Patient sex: M
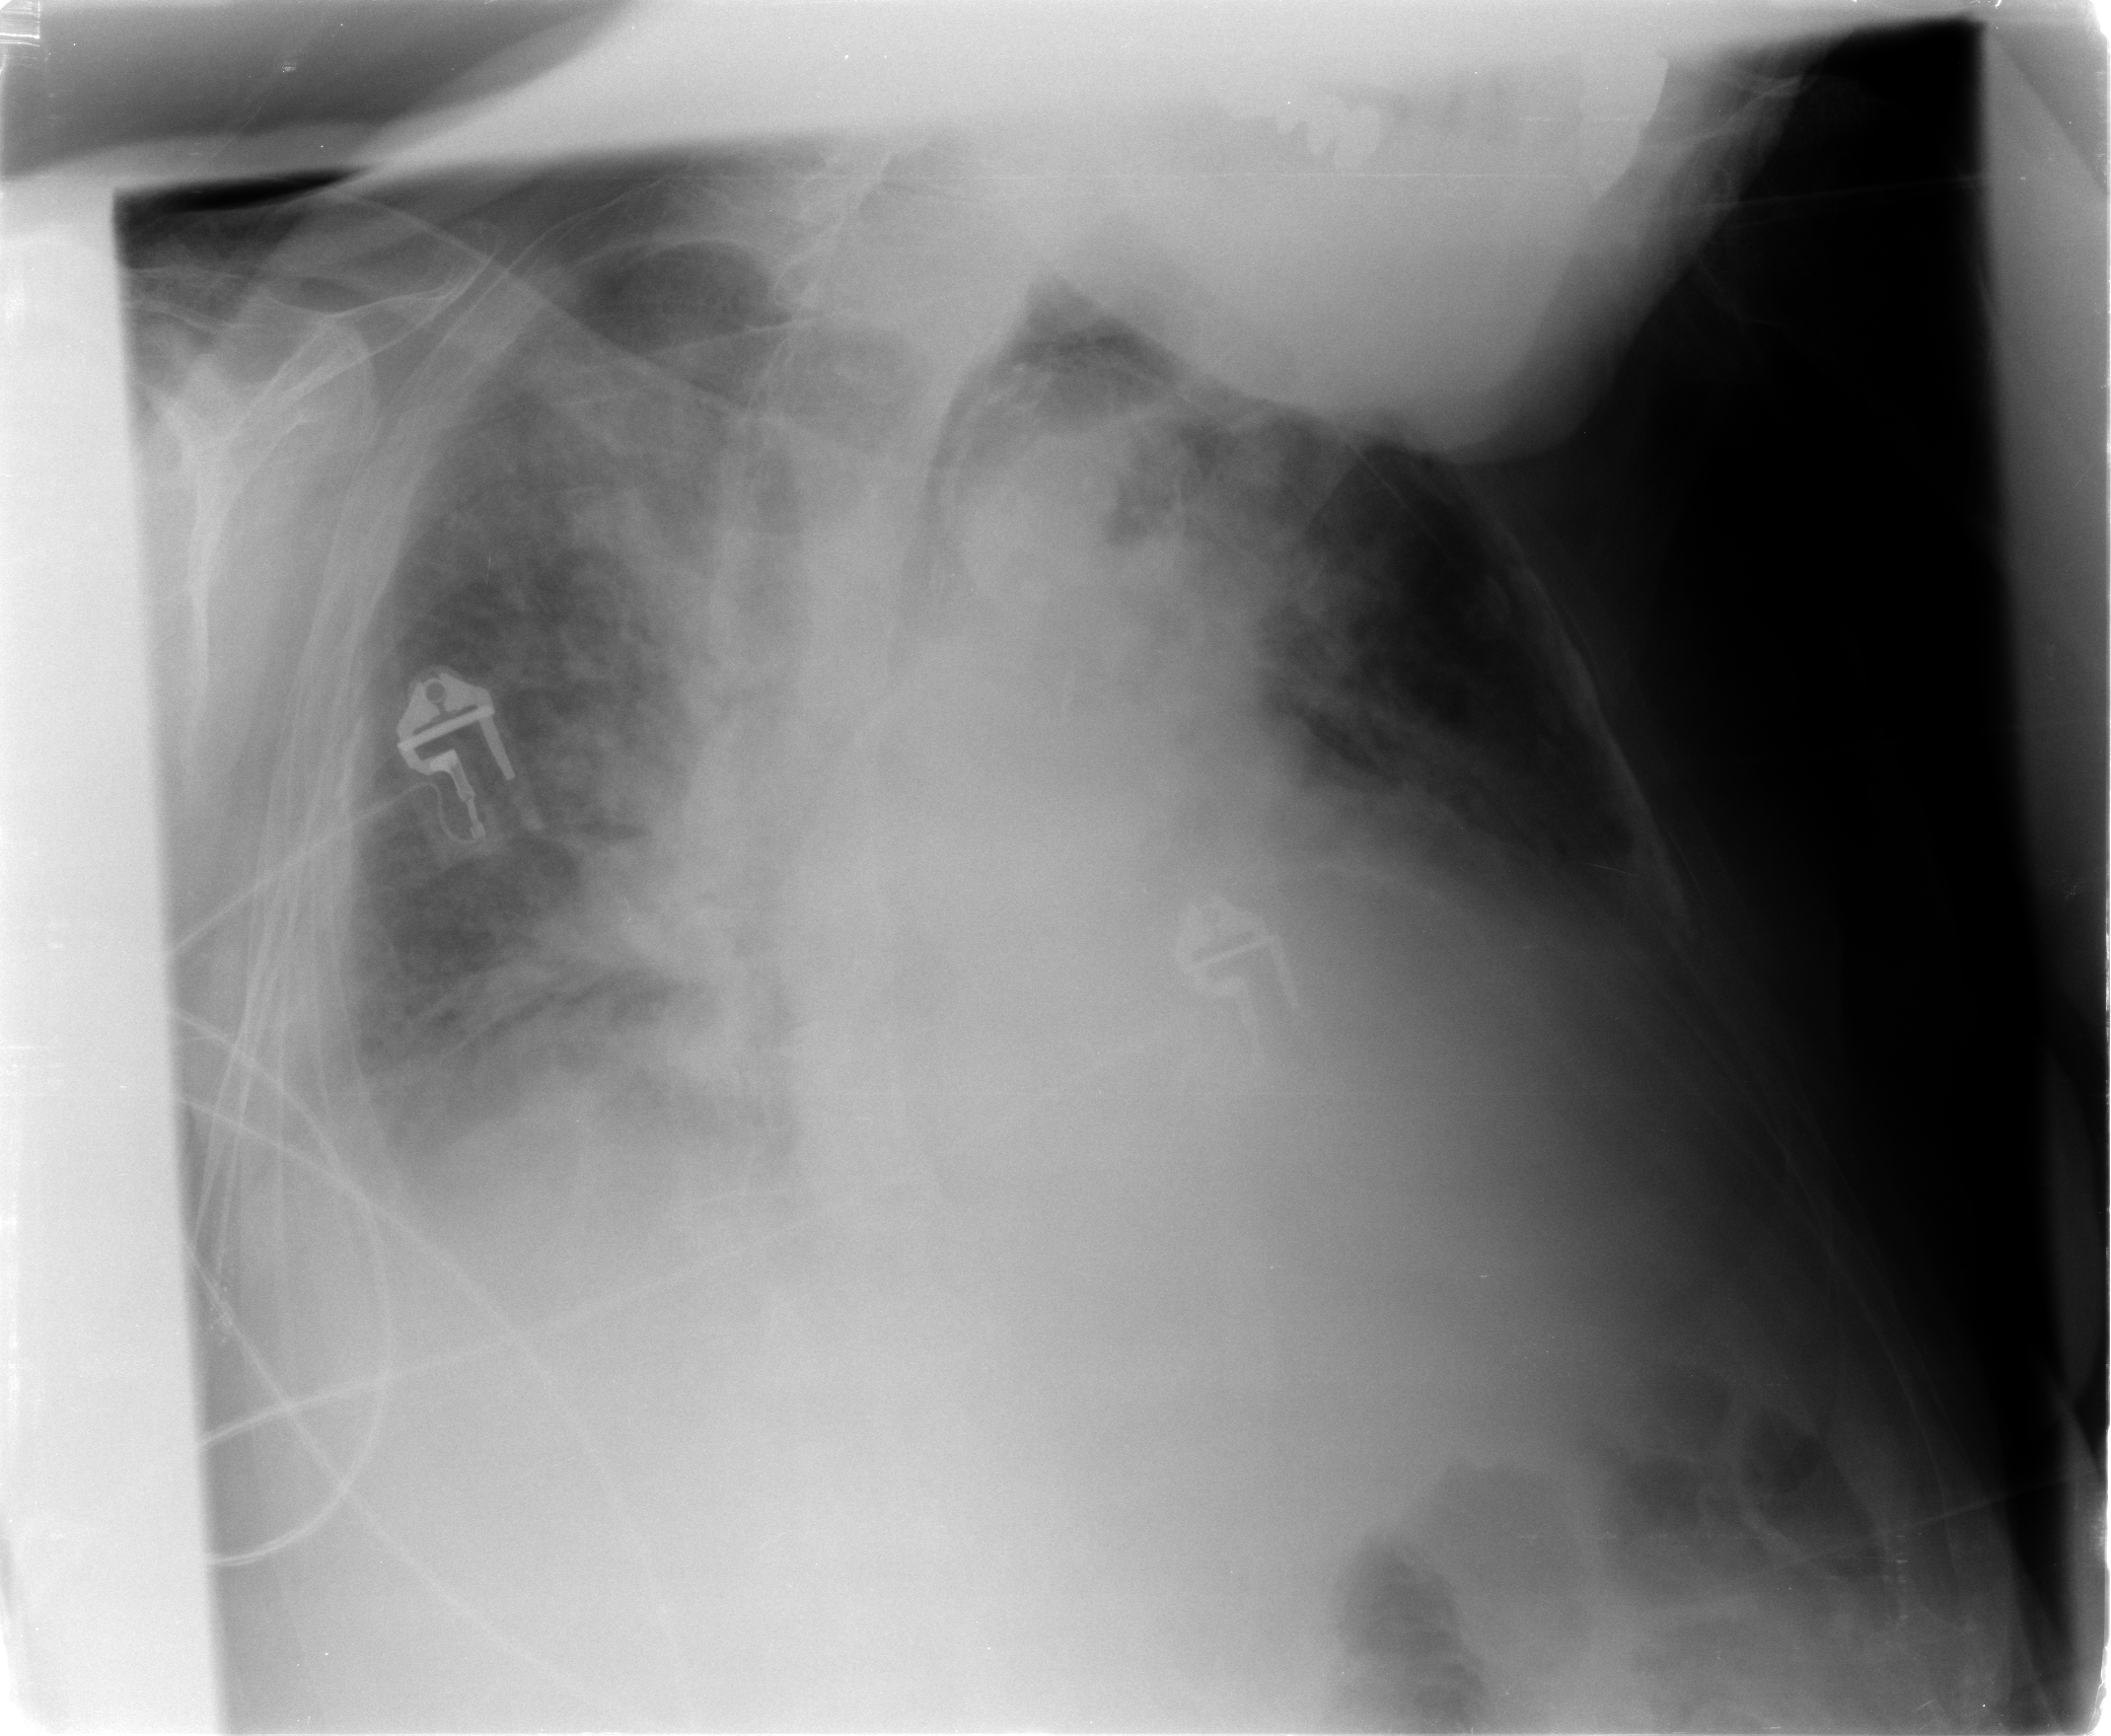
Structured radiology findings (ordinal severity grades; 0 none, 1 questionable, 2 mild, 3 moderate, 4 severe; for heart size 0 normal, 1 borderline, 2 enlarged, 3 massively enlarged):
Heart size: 2
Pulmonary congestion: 1
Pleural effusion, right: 2
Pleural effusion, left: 2
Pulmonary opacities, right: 3
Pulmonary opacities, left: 1
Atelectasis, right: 2
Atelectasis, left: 2